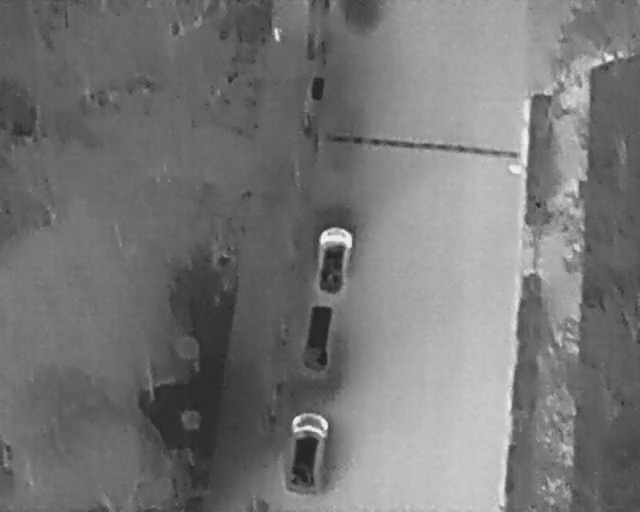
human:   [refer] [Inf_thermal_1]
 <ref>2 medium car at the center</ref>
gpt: <box>[[46, 47, 57, 54, 4], [44, 63, 55, 68, 5]]</box>